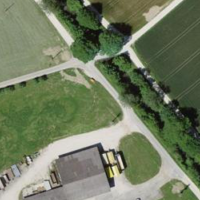
EUNIS habitat code: 52
Species observed at this site:
Fagopyrum esculentum